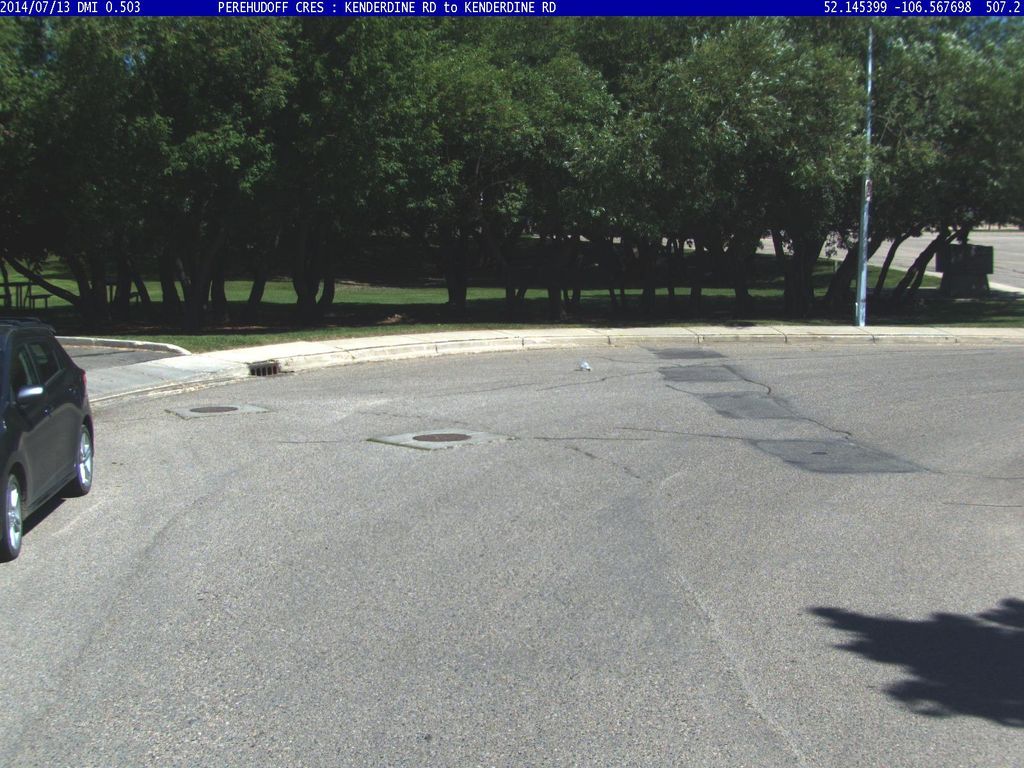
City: saskatoon